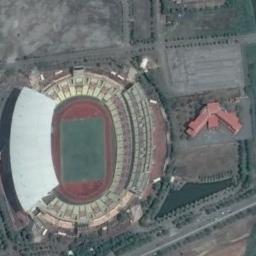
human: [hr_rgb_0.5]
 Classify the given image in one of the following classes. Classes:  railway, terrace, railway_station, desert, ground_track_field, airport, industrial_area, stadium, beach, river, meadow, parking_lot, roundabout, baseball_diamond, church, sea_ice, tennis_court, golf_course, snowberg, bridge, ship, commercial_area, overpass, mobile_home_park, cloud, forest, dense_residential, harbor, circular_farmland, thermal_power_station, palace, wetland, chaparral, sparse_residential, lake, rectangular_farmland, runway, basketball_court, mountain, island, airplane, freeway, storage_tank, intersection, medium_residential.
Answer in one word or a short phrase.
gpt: stadium